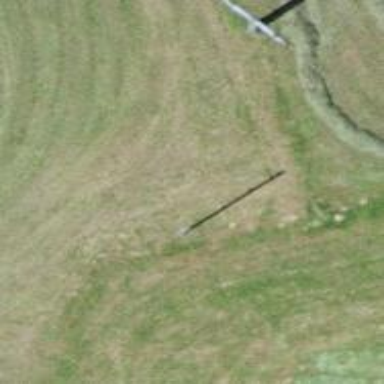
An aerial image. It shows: Minor power line.